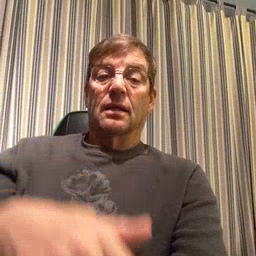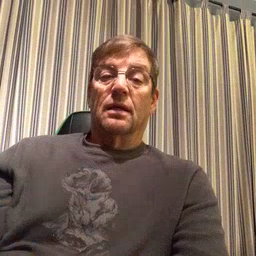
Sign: night